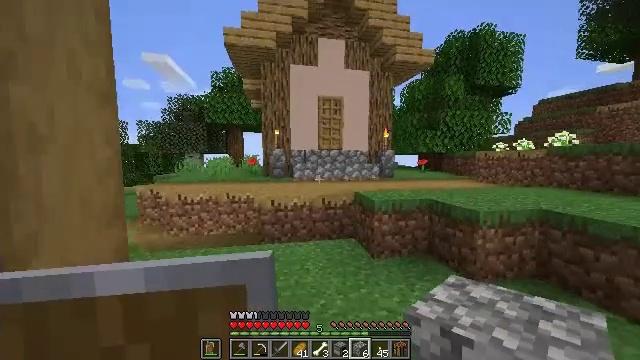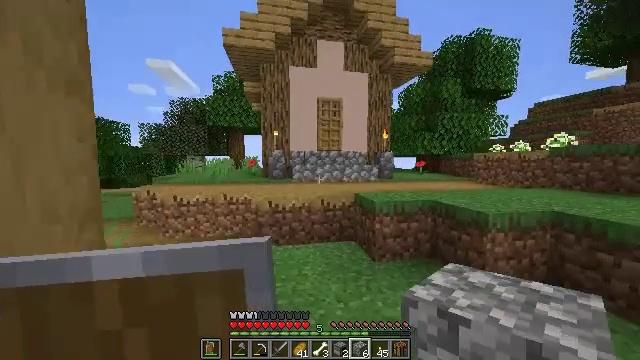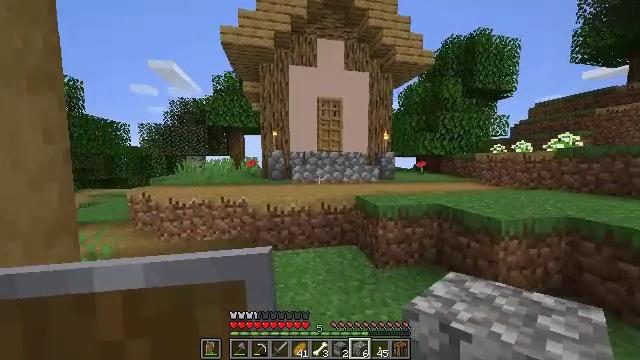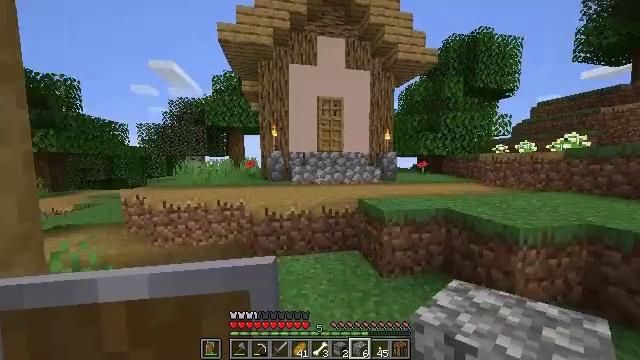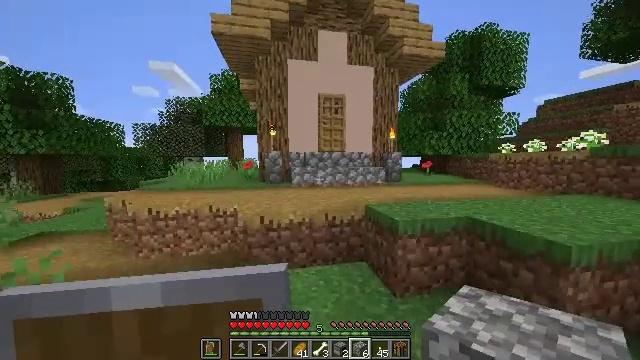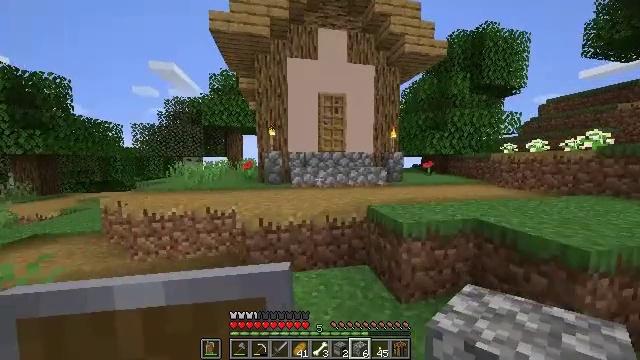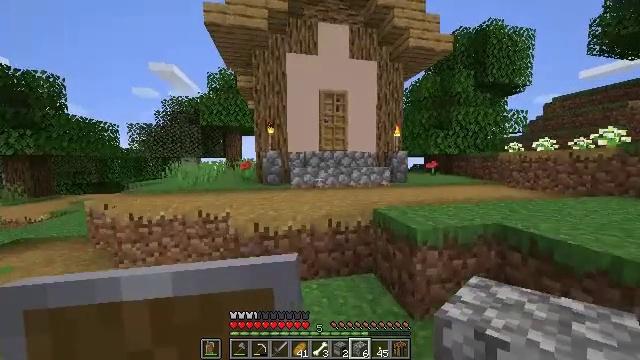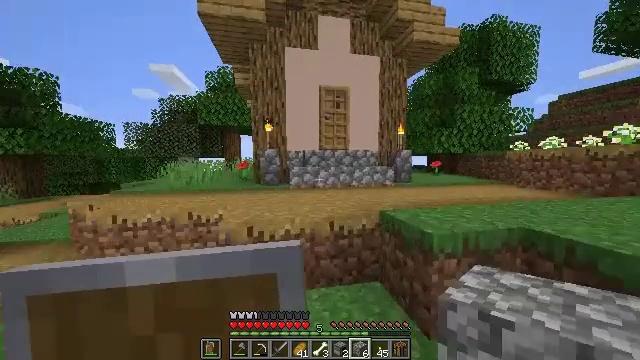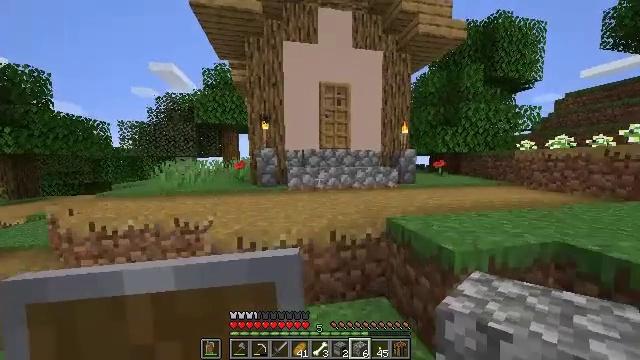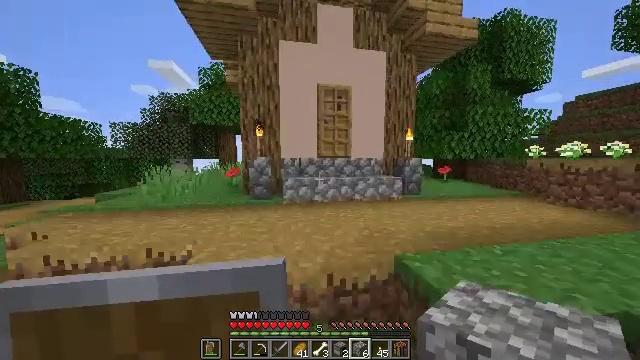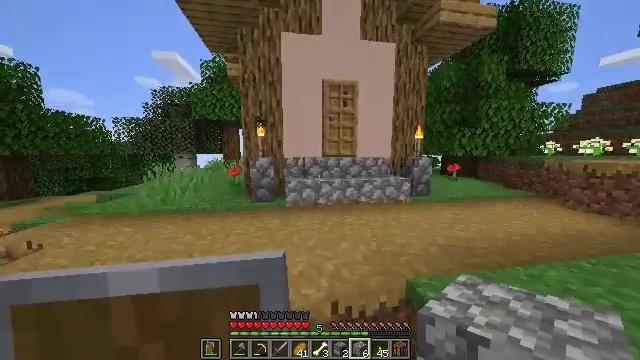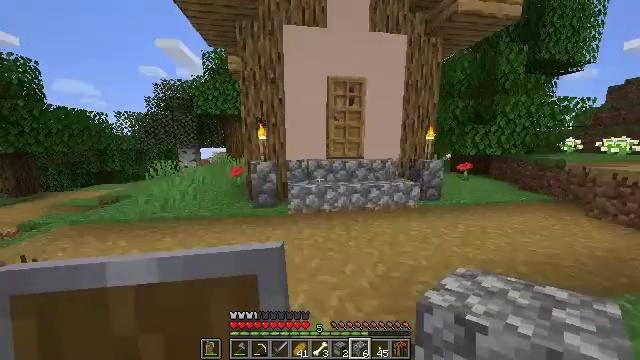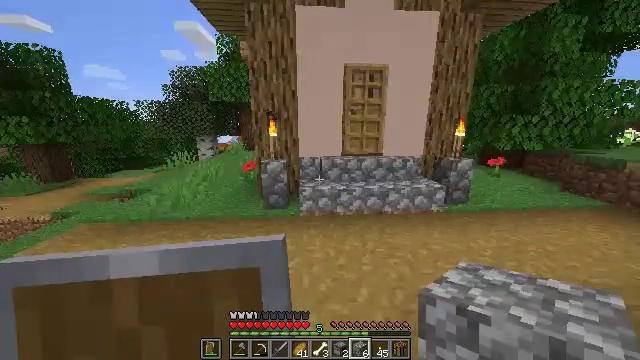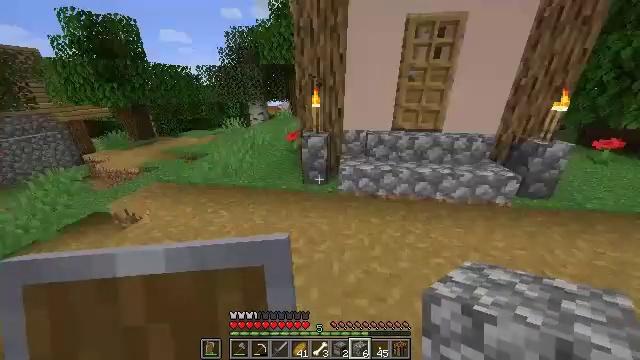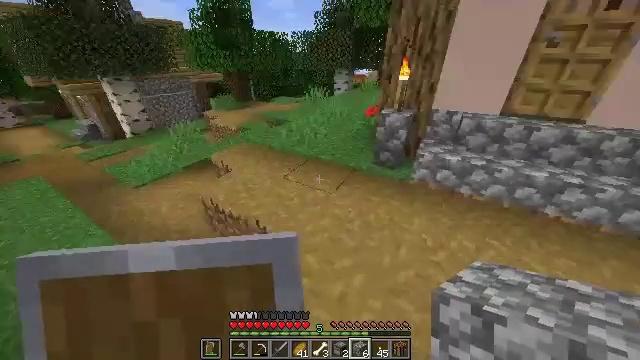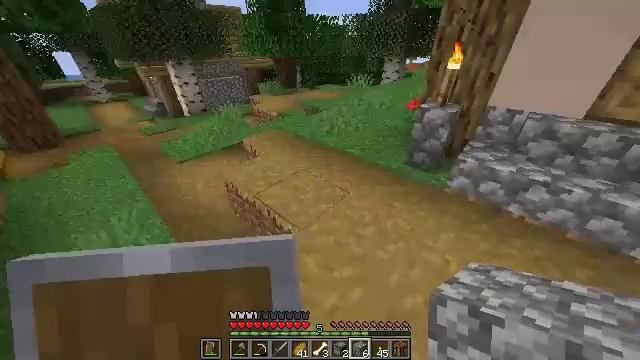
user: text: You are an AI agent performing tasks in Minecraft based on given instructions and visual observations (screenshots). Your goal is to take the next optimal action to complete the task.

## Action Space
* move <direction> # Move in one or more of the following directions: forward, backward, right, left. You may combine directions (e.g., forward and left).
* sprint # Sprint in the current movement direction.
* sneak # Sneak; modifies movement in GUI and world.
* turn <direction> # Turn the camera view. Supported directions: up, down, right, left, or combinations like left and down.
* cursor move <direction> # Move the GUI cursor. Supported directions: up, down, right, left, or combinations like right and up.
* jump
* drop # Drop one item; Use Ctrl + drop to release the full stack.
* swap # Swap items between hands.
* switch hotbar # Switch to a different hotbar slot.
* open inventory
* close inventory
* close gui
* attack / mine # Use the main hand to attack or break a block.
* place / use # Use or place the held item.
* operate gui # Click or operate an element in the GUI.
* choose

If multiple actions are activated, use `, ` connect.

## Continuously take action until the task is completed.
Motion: motion action
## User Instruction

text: Recover the brewing stand by mining it.
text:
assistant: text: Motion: move forward, sprint
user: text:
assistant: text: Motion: move forward
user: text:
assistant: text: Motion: move forward
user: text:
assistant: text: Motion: move forward
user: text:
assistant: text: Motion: move forward
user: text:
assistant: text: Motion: move forward
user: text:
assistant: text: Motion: move forward
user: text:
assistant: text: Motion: move forward
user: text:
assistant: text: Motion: move forward, jump
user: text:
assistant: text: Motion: move forward, turn left and down, jump
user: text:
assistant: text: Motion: move forward and move right, turn left and down, jump
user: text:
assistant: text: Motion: move forward and move right, turn left and down, jump
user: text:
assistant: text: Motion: move forward and move right, turn left and down, jump
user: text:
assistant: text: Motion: move forward and move right, turn left and down, jump
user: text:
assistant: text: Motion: move forward and move right, turn left and down, jump
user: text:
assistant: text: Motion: move forward and move right, jump
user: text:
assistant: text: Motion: move forward and move right, jump
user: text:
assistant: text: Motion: move forward and move right
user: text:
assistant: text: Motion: move forward and move right
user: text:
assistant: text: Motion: move forward and move right
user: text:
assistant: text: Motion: move forward and move right, turn right
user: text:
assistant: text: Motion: move forward and move right, turn right and up
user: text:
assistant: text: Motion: move right, turn right and up
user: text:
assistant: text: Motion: move right, turn right and up
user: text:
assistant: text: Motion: turn right and up
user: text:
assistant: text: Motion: turn right and up
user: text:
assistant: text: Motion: no_op
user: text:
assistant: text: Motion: move forward
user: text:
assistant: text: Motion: move forward, use / place
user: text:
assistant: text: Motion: move forward, use / place